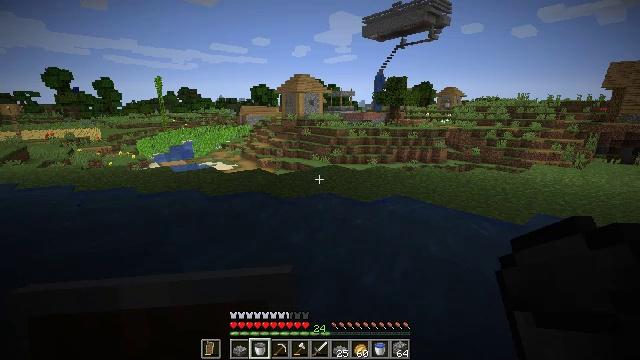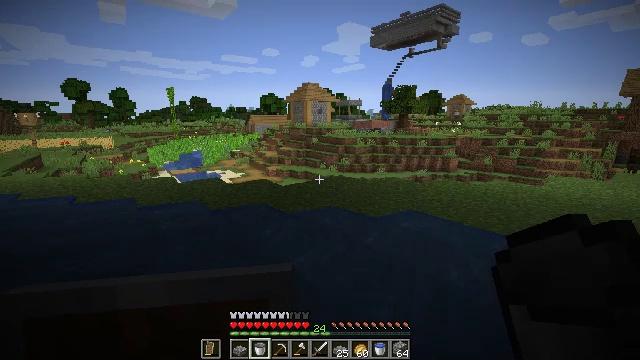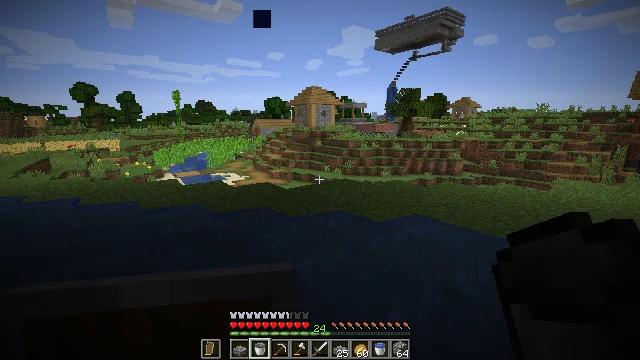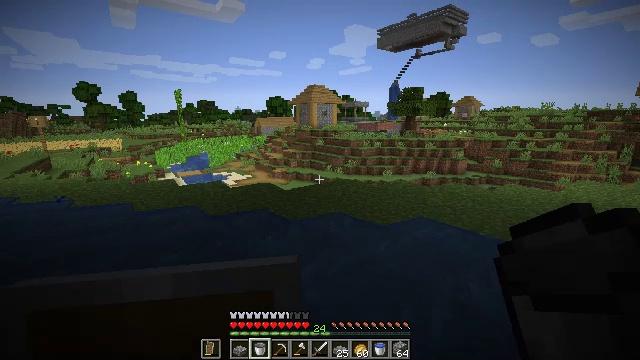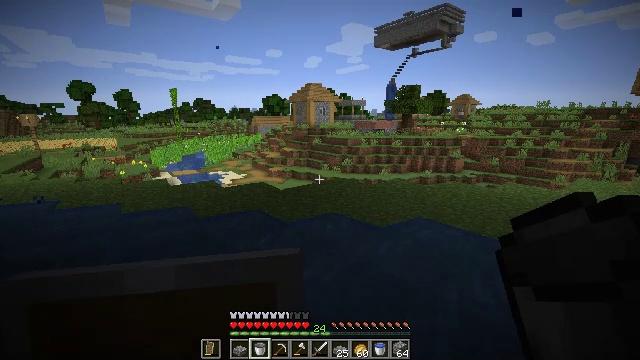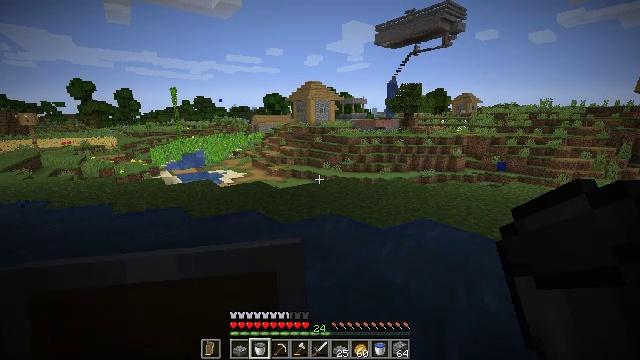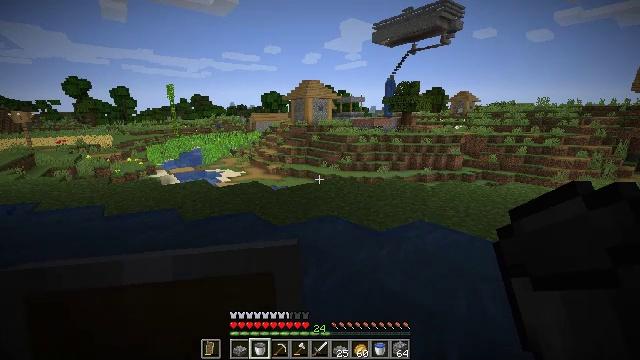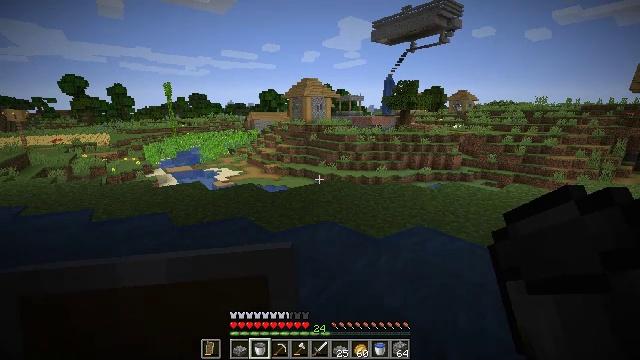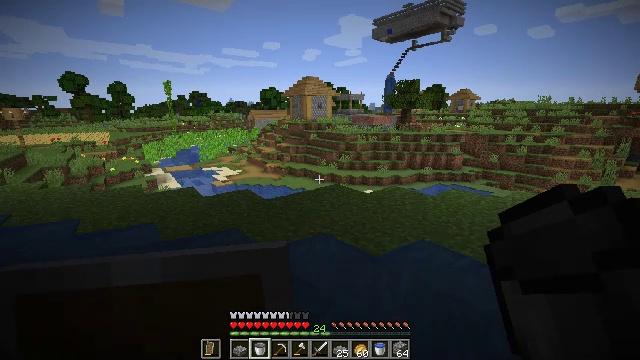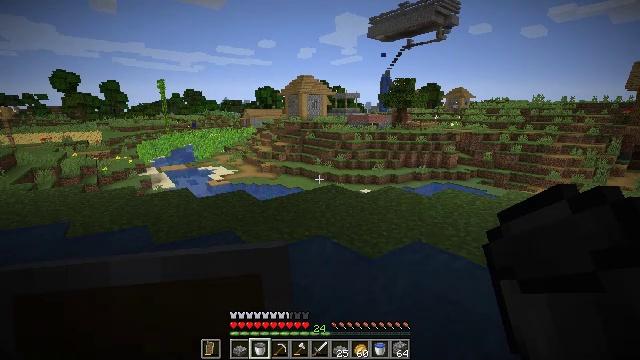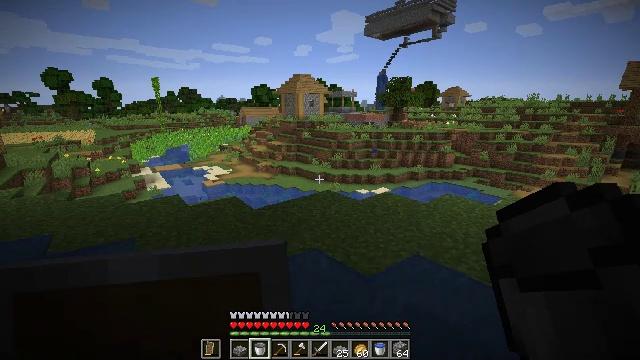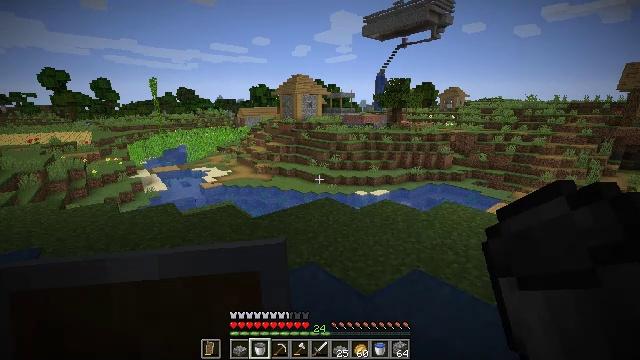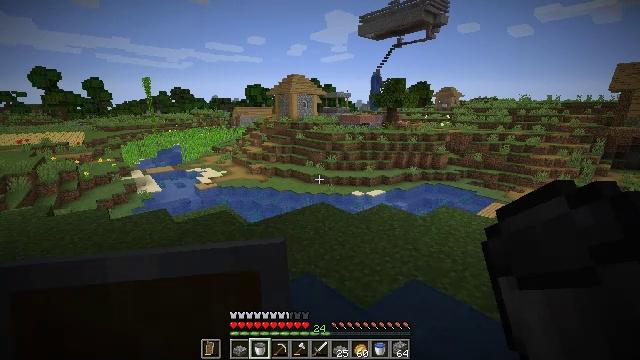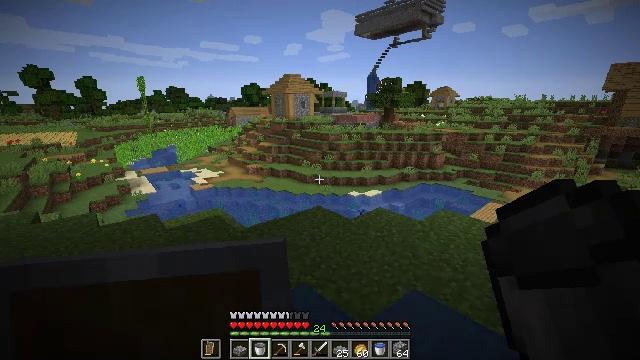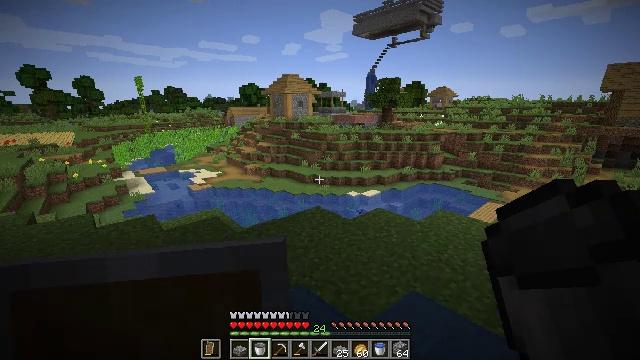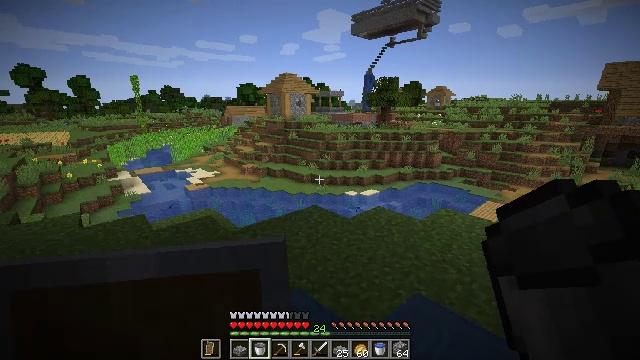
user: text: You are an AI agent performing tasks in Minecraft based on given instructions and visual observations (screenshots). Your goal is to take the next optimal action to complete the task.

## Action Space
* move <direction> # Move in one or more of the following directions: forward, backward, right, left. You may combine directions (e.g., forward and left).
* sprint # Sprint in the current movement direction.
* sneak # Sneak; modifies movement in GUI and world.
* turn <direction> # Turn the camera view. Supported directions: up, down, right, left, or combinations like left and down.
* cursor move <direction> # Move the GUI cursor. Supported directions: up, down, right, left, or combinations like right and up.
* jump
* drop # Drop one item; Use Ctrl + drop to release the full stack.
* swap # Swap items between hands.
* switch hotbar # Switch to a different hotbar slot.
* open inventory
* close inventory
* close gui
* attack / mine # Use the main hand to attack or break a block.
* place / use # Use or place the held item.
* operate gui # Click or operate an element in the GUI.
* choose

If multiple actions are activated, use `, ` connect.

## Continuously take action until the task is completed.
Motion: motion action
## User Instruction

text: Get an oak sign from crafting table.
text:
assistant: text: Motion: move forward, turn left and up
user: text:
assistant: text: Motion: move forward
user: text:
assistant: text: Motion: move forward
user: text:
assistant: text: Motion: move forward
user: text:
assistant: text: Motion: move forward
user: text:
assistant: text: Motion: move forward, jump
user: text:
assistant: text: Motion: move forward, jump
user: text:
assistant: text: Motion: move forward, jump
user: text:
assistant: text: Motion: move forward, jump
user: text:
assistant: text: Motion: move forward, jump
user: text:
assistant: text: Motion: move forward, jump
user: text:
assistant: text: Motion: move forward, jump
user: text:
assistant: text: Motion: move forward, jump
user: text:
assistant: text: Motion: move forward, jump
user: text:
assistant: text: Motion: move forward, jump
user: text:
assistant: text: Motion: move forward, jump
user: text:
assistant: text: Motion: move forward, jump
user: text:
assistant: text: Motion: move forward, jump
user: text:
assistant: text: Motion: move forward, jump
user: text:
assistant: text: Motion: move forward, jump
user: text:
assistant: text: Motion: move forward, jump
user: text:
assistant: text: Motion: move forward, turn right, jump
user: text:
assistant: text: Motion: move forward, turn right, jump
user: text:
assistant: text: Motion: move forward, turn right, jump
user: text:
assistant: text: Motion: move forward, turn right, jump
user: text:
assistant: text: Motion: move forward, jump
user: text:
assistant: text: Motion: move forward, jump
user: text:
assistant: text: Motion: move forward, jump
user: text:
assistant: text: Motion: move forward
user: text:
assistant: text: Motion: no_op